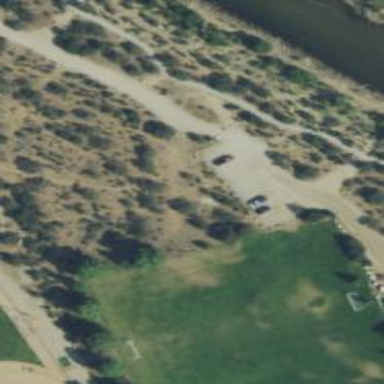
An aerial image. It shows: Disc golf course with starting point.